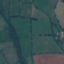
Label: Pasture